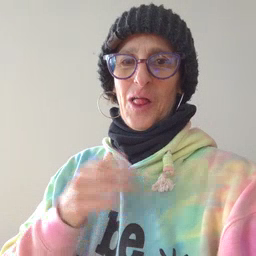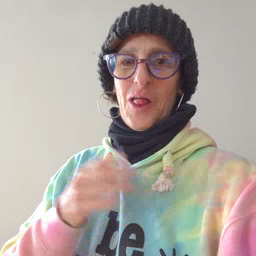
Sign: after